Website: apple
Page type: address-validator
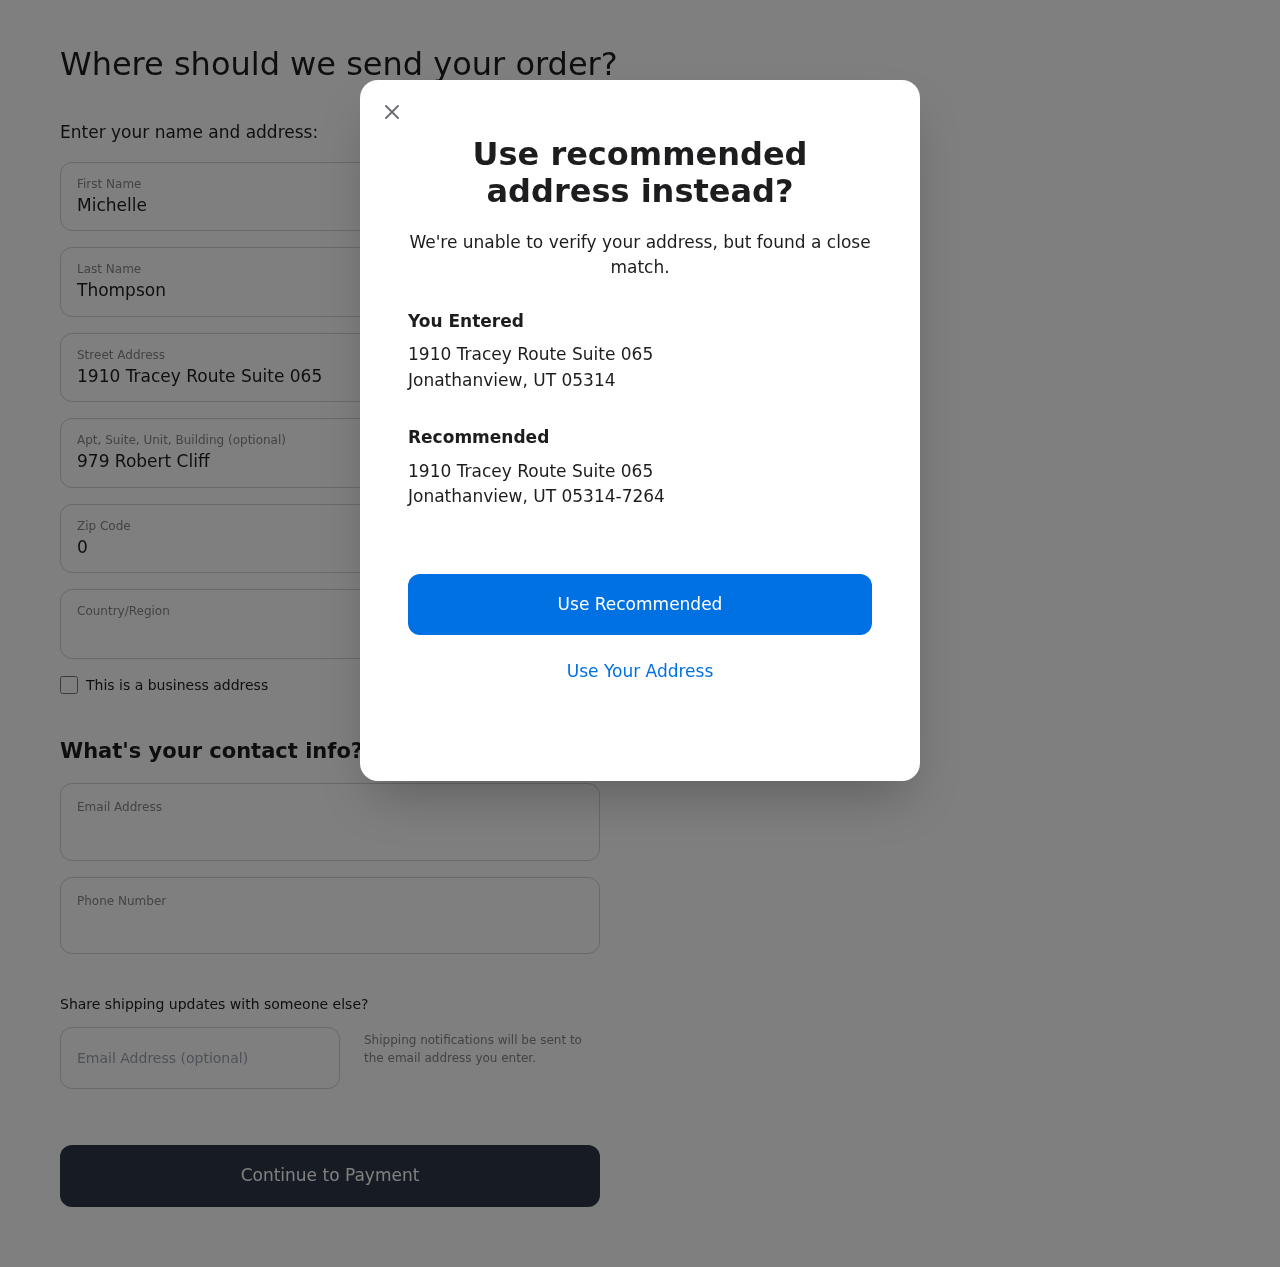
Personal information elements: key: PII_CITY
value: Jonathanview
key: PII_COUNTRY
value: United States
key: PII_EMAIL
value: michelle_thompson@yahoo.com
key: PII_FIRSTNAME
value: Michelle
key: PII_GIFT_EMAIL
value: michael.benjamin@yahoo.com
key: PII_LASTNAME
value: Thompson
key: PII_PHONE
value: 9618524806
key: PII_POSTCODE
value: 05314
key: PII_POSTCODE_FULL
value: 05314-7264
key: PII_STATE_ABBR
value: UT
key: PII_STREET
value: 1910 Tracey Route Suite 065
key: PII_STREET2
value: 1910 Tracey Route Suite 065
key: PII_STREET2
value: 979 Robert Cliff
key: PII_CITY2
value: Jonathanview
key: PII_STATE_ABBR2
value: UT